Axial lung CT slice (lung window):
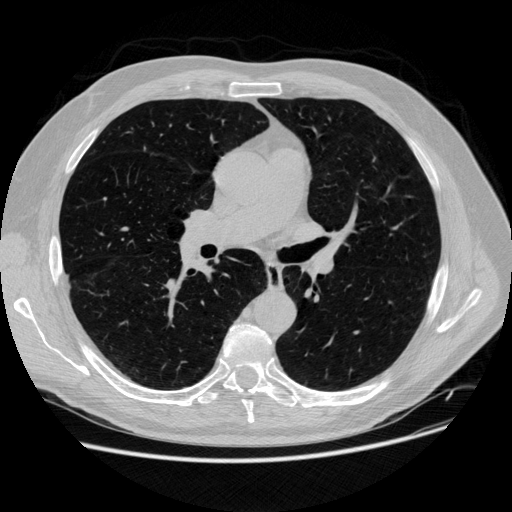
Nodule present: no